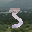
Label: 3